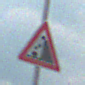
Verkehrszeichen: SteinschlagRechts
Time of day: MorningAfternoon
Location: Outdoor (Nature)
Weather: PartlyCloudy
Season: NotSpecified
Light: Natural